Question: I want to know how can I customize my UITableViewCell like this:

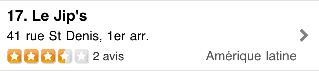
Answer: Look at the official docs: <URL> at the point "Loading Custom Table-View Cells From Nib Files"